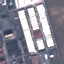
Land use / land cover: Industrial